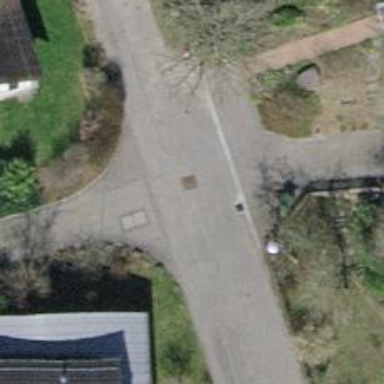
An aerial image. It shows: Asphalt road in residential area.